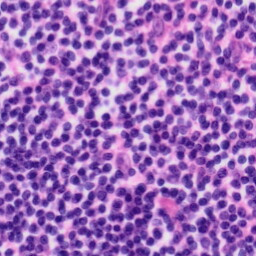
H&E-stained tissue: Tonsil